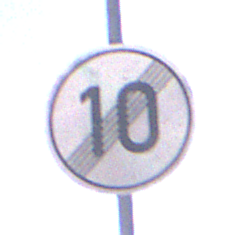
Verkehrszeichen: EndeGeschwindigkeit10
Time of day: MorningAfternoon
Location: Outdoor (Nature)
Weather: Clear
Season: NotSpecified
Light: Natural